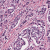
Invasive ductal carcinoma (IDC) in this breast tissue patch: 1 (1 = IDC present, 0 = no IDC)